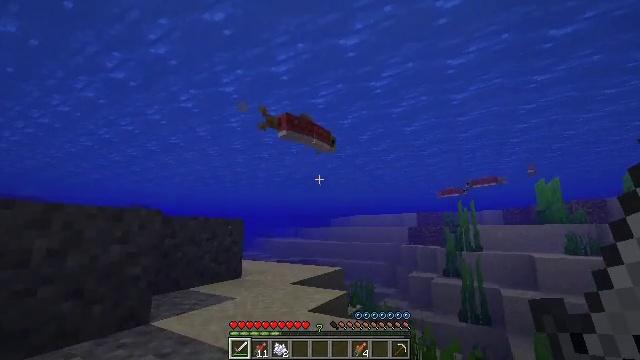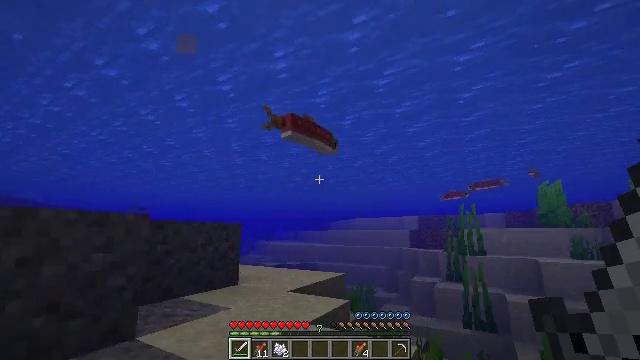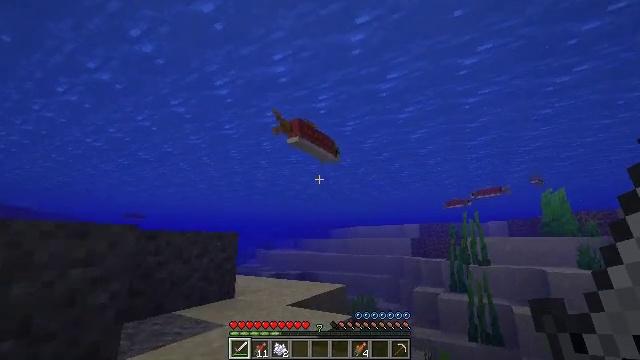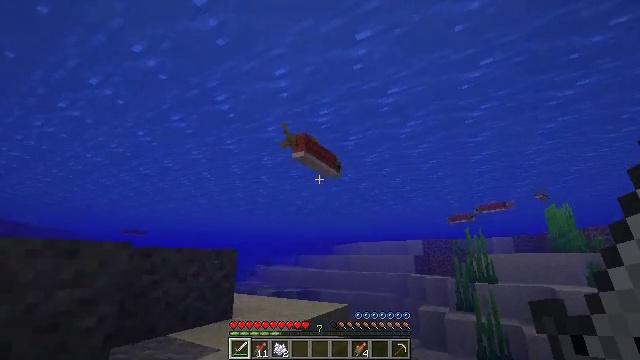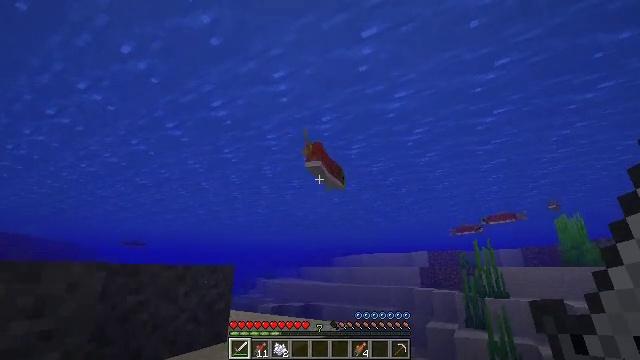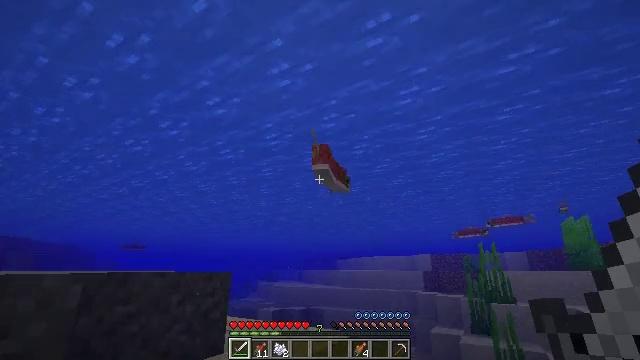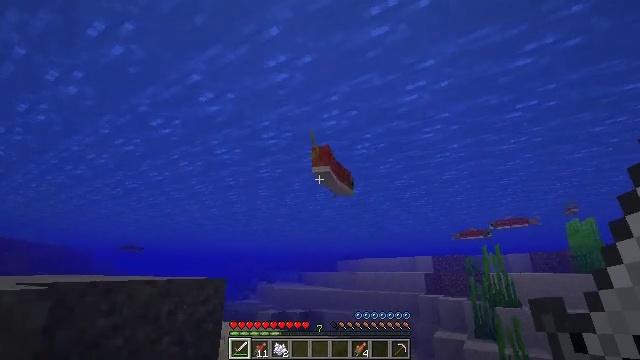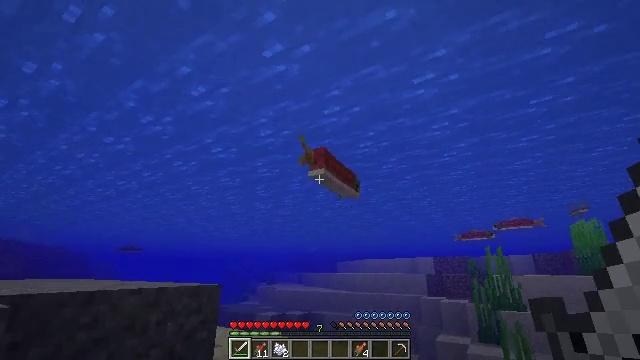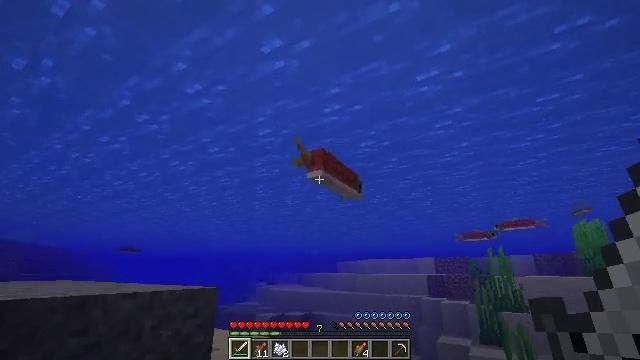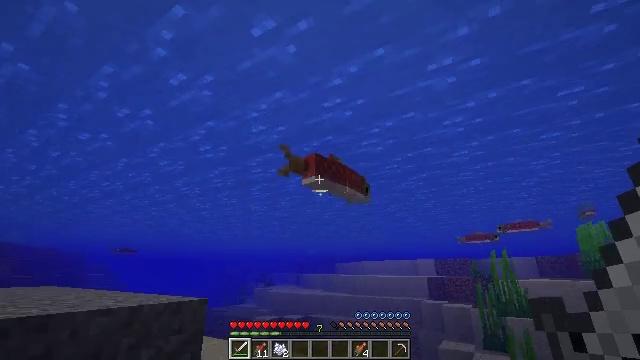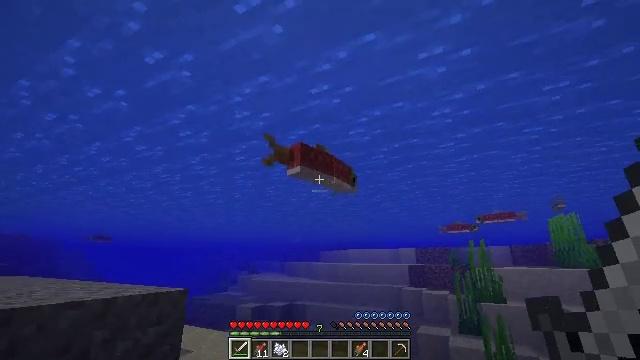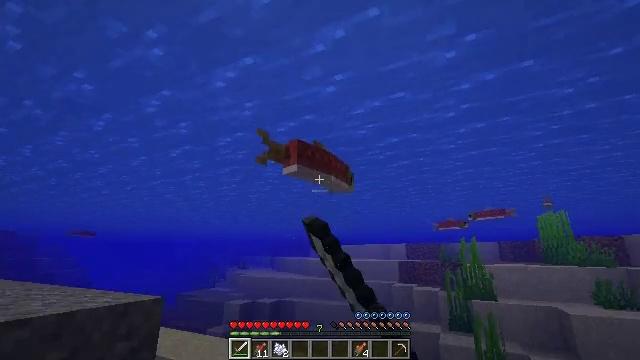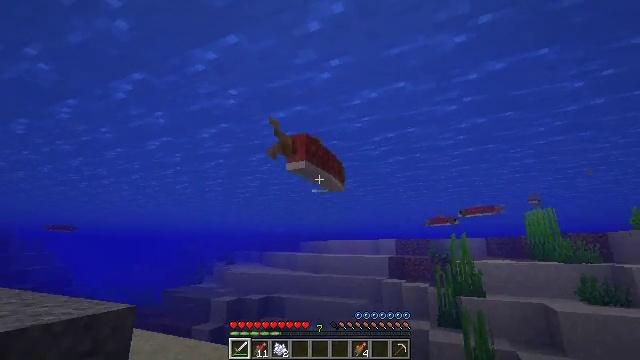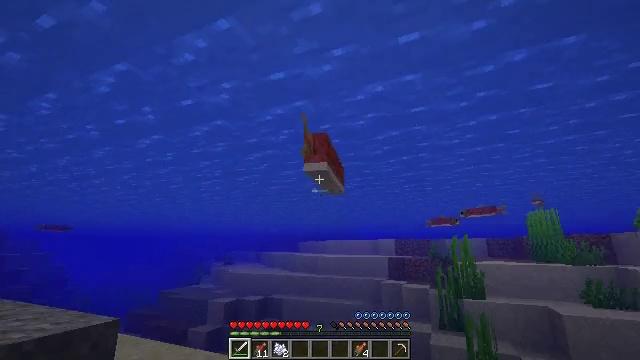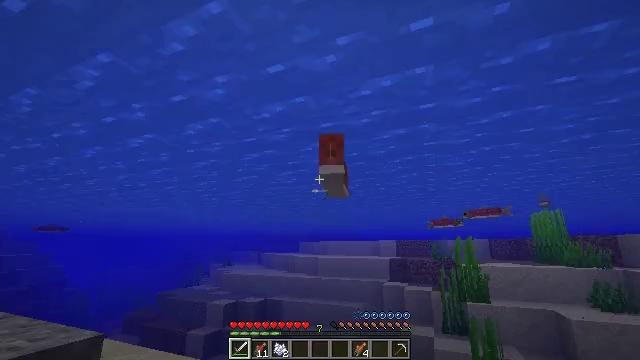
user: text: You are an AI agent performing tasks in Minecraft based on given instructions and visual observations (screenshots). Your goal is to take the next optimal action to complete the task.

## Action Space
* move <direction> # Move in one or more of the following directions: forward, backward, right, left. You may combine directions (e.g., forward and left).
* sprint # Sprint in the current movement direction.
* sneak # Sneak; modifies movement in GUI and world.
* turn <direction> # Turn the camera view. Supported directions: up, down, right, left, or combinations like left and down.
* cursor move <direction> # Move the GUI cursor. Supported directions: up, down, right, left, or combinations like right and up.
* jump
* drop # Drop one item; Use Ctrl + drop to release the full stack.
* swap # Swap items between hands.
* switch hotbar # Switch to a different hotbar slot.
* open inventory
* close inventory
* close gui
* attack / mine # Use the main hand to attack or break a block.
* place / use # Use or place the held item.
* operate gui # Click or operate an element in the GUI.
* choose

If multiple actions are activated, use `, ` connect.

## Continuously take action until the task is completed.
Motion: motion action
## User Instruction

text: Hunt fish.
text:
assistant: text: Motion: move forward
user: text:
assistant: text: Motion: move forward, turn up
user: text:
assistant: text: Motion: move forward, turn up
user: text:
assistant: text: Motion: move forward, turn up
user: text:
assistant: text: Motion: move forward
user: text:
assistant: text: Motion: move forward
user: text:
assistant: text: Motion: move forward
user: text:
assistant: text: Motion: move forward
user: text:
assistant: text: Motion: move forward
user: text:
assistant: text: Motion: move forward, turn right and down, attack / mine
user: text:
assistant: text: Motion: move forward, turn right and down, attack / mine
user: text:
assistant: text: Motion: move forward, turn right and down, attack / mine
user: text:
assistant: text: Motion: move forward
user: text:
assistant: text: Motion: move forward
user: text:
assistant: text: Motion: no_op